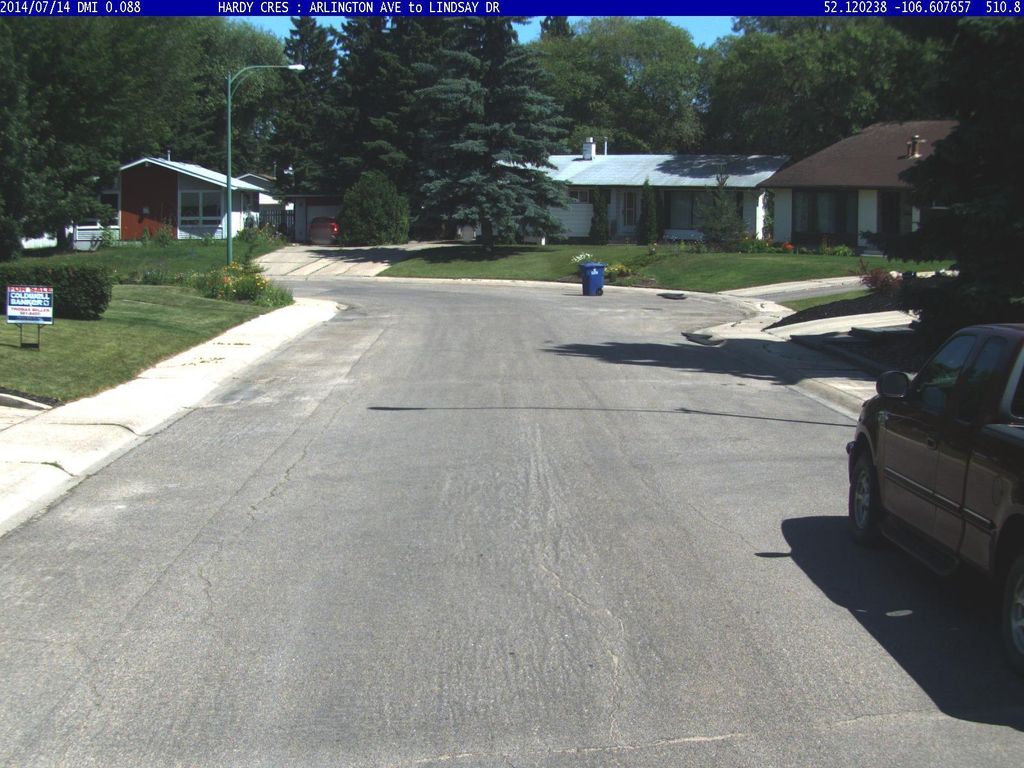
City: saskatoon